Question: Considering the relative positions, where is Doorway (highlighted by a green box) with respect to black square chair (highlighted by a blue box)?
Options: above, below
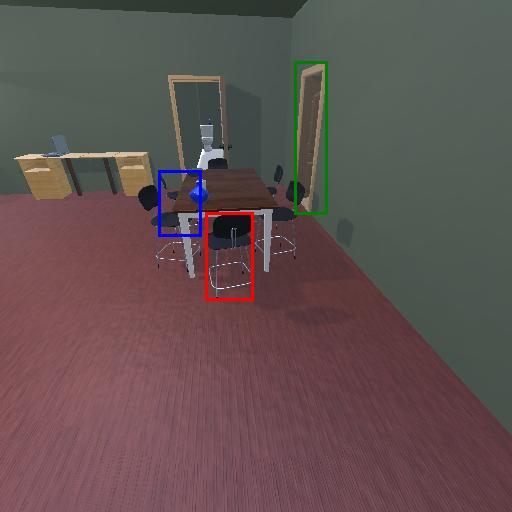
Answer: above